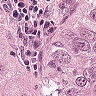
Metastatic tissue present: yes